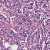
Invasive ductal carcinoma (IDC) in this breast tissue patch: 1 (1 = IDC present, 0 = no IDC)